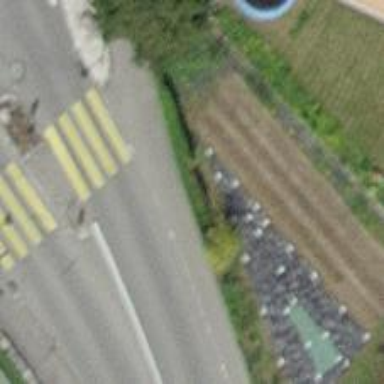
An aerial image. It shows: Bus stop with platform for public transport.